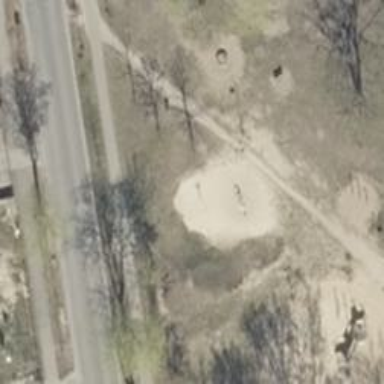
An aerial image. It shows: Playground.